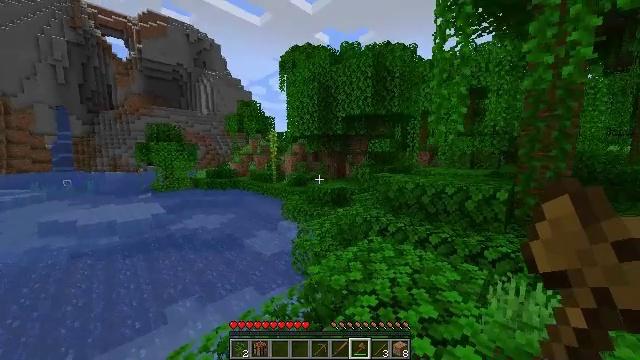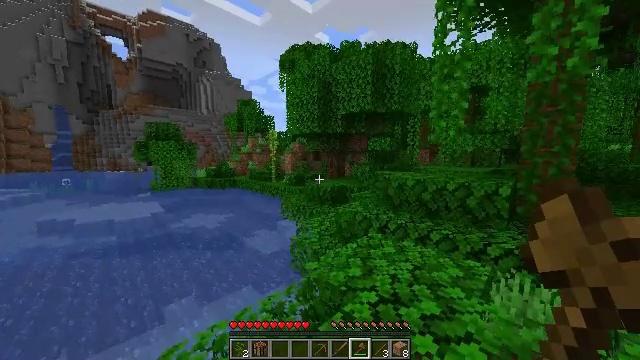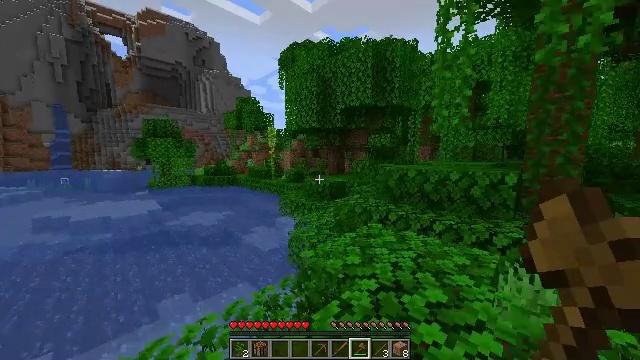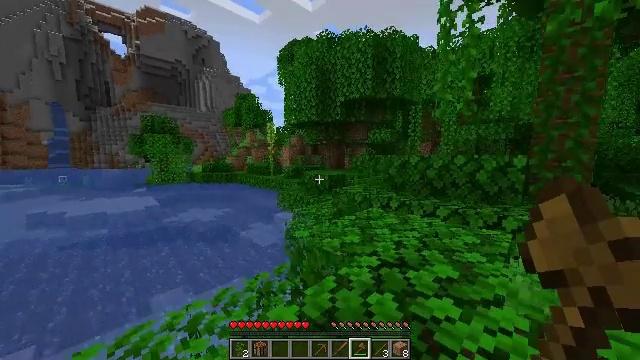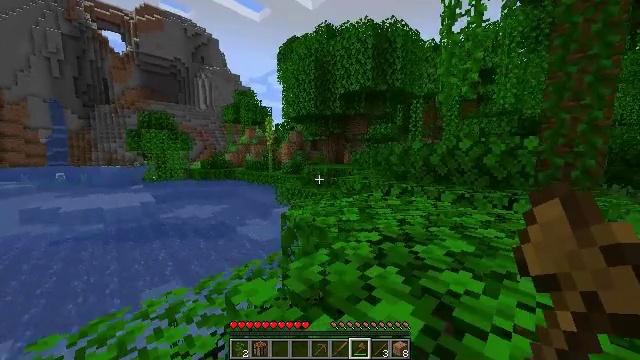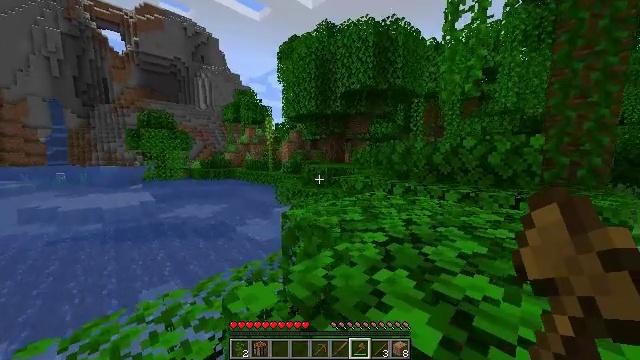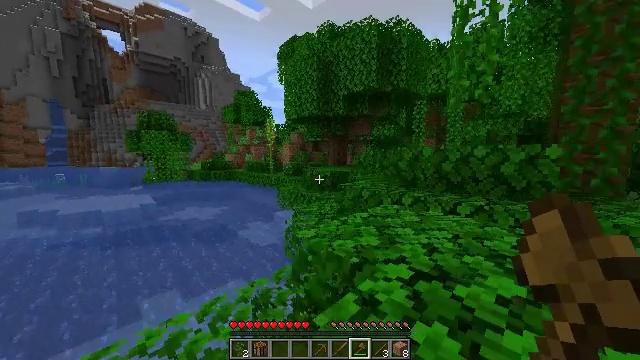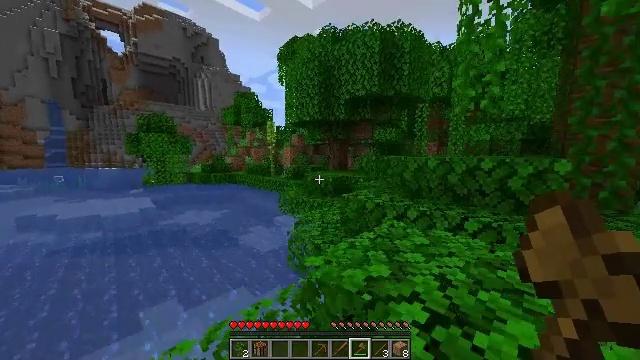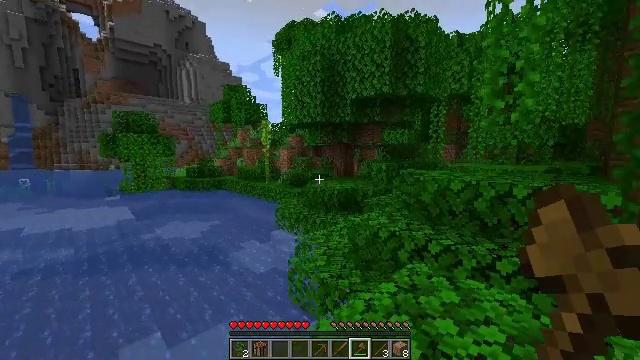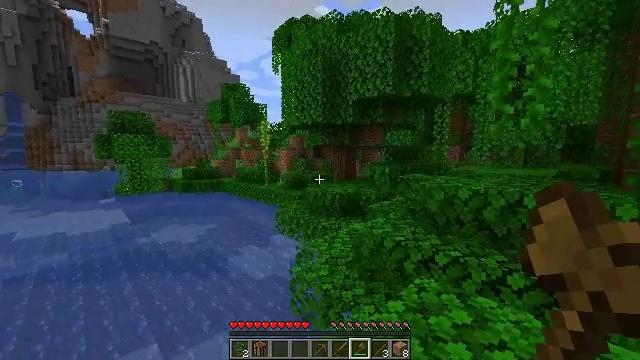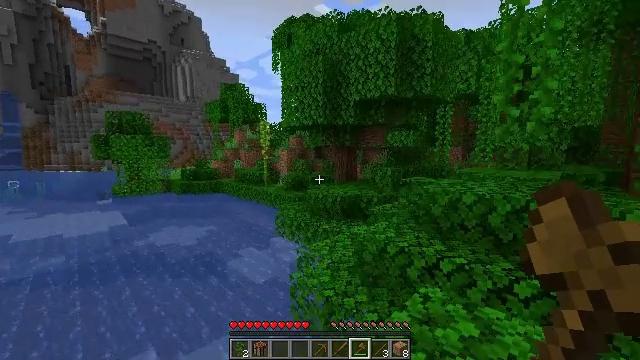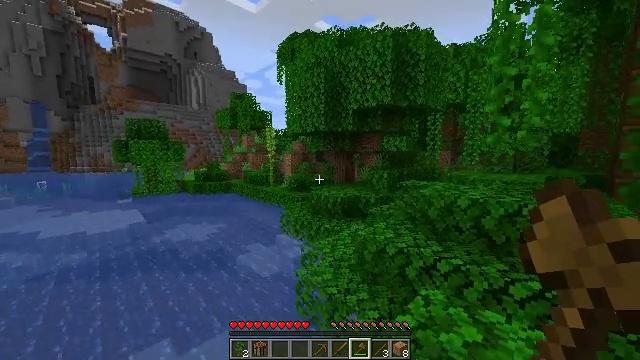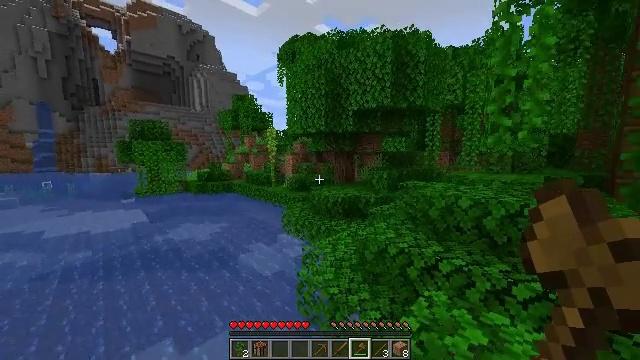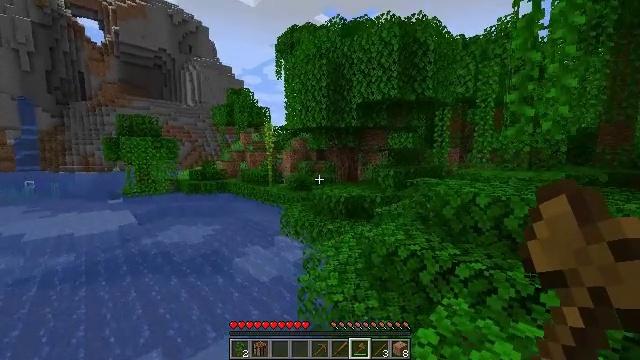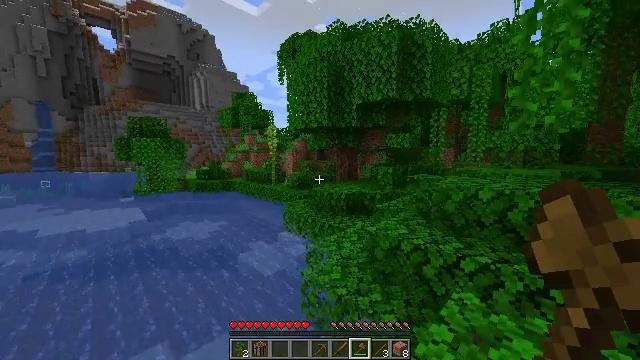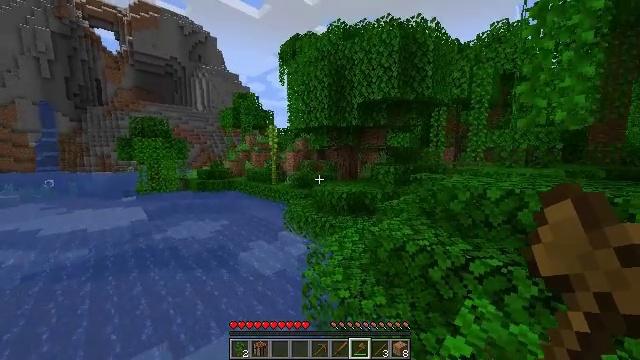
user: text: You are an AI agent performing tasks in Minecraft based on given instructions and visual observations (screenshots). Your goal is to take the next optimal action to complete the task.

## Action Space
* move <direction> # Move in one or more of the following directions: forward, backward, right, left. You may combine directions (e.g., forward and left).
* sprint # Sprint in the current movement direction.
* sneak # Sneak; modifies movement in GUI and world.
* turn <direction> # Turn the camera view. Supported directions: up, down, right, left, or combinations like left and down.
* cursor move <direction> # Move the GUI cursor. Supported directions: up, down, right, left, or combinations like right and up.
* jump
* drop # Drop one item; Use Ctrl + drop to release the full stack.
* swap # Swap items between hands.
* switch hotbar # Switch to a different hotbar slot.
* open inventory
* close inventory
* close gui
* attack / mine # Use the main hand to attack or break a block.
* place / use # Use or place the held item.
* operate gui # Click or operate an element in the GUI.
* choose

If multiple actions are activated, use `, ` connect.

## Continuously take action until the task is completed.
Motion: motion action
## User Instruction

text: Mine bamboo with your hand.
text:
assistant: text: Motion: move forward, sprint
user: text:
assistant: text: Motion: move forward, sprint
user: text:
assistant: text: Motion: move forward, sprint
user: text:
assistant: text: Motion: move forward, sprint
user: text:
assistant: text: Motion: move forward, sprint
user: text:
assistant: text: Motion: move forward, sprint, jump
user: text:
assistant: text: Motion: move forward, sprint, jump
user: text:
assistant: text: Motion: move forward, sprint, jump
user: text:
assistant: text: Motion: move forward, sprint
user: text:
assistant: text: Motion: move forward, sprint
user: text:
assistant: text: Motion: move forward, sprint
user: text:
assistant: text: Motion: move forward, sprint
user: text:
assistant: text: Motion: move forward, sprint
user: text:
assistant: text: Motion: move forward, sprint
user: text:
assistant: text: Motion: move forward, sprint
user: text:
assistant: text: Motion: move forward, sprint, jump
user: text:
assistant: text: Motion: move forward, sprint, jump
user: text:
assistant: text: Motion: move forward, sprint, jump
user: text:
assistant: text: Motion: move forward and move right, sprint, jump
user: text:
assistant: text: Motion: move forward and move right, sprint, jump
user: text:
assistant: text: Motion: move forward and move right, sprint, jump
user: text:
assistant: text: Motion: move forward and move right, sprint, jump
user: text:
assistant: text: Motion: move forward and move right, sprint, jump
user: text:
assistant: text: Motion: move forward and move right, sprint, jump
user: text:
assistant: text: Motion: move forward and move right, sprint, jump
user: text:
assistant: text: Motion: move forward and move right, sprint, jump
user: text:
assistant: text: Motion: move forward and move right, sprint
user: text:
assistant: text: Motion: move forward and move right, sprint
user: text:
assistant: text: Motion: move forward and move right, sprint
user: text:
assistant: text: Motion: move forward and move right, sprint